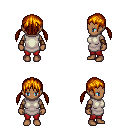
a pixel art fantasy rpg character, female body template, human, dark skin, white tunic, red pants, dark blonde twin-tailed hairstyle, cloth bracers, four views (front, back, left, right), 2x2 character sprite sheet, small pixel art, hard edges, no anti-aliasing